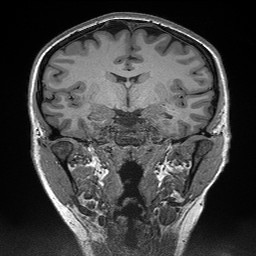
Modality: T1w
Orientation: sagittal
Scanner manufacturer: siemens
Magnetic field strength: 3 T
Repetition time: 2.3 s
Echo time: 0.00298 s